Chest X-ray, AP view. Patient: 59 years old, sex M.
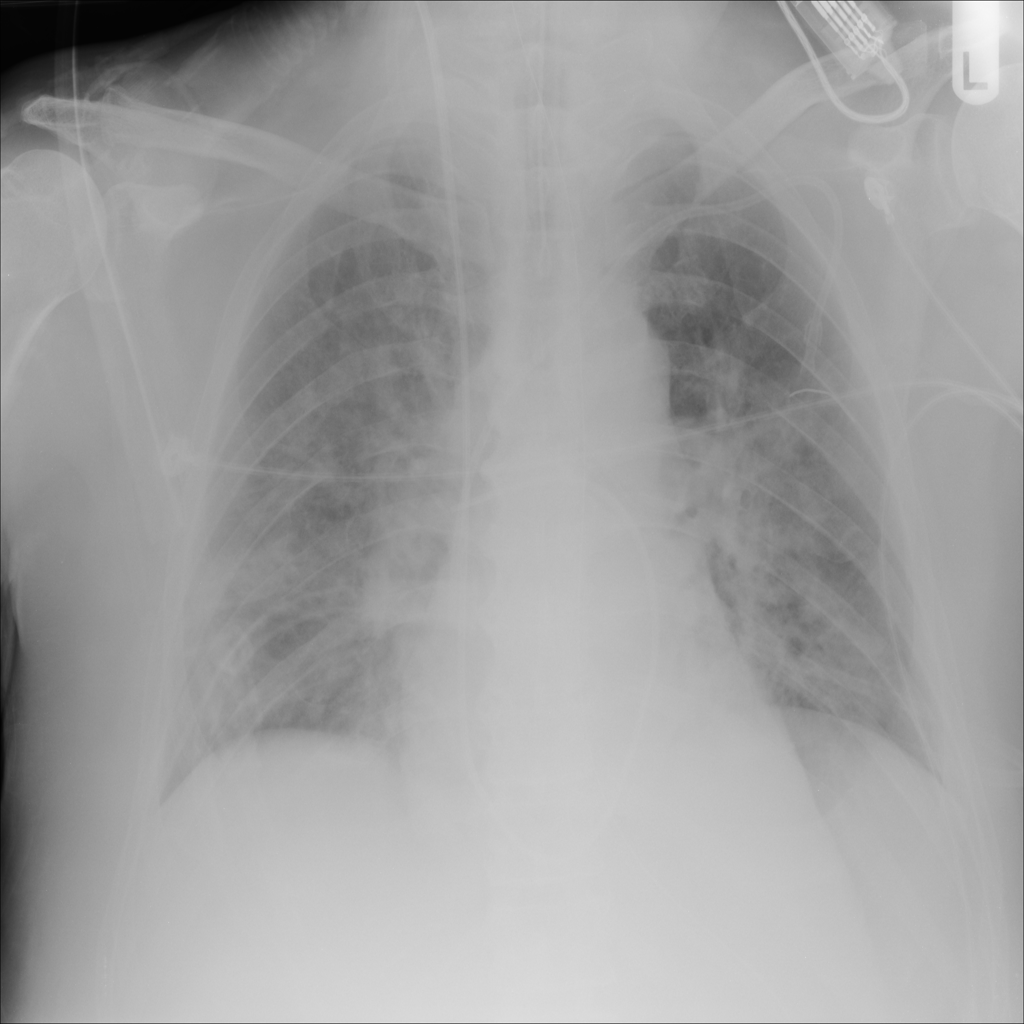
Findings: Edema, Pneumonia